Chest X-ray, AP view. Patient: 30 years old, sex M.
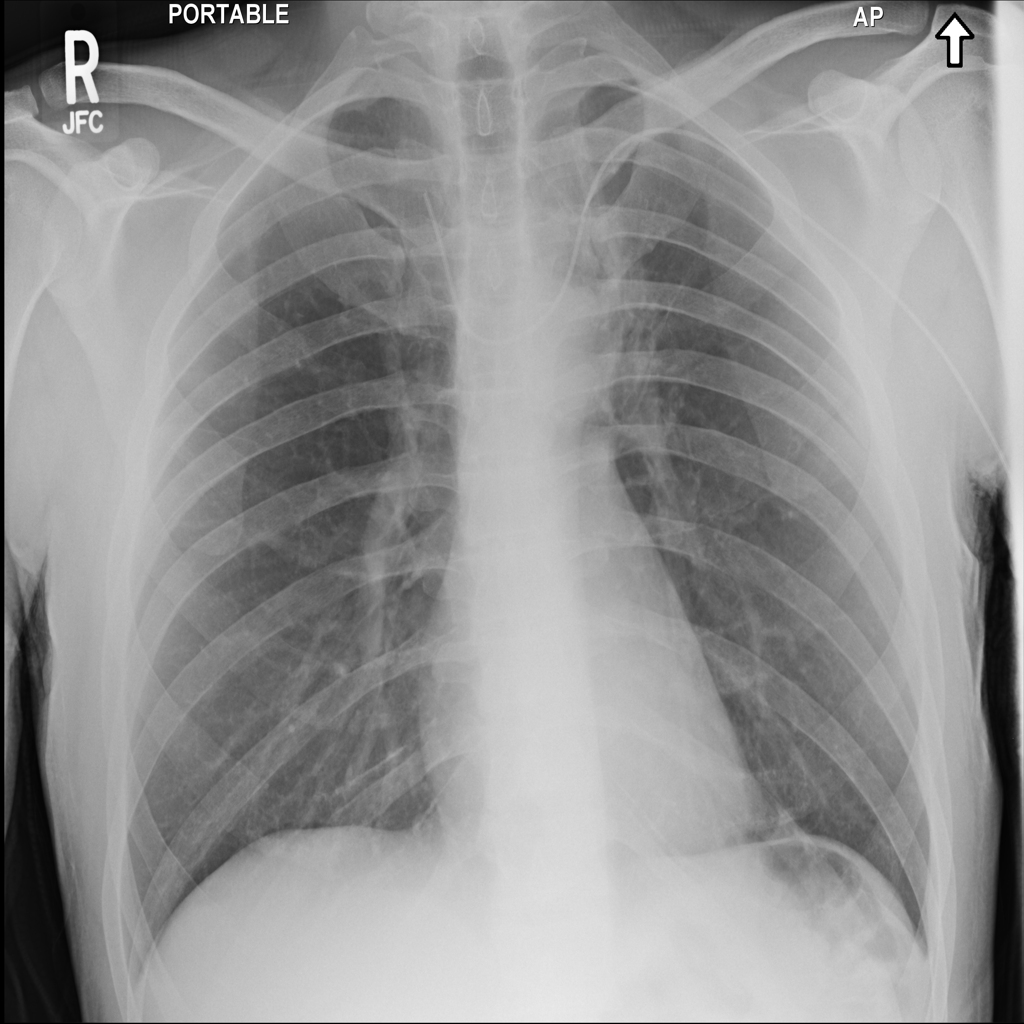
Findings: No Finding